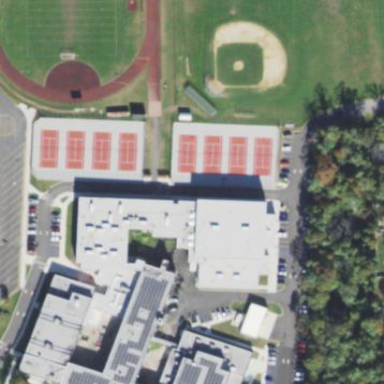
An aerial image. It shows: School.